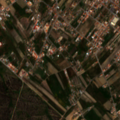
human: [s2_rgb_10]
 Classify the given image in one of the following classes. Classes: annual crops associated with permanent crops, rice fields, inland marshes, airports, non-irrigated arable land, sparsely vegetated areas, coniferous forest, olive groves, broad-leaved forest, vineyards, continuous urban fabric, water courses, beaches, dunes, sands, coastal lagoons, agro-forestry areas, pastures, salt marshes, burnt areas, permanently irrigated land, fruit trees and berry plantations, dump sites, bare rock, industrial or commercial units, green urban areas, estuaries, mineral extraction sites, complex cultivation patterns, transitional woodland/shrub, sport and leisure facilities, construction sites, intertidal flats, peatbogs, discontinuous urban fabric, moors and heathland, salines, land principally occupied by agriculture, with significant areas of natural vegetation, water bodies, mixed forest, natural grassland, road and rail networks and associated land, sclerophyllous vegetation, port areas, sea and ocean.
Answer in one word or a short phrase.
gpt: discontinuous urban fabric, vineyards, complex cultivation patterns, transitional woodland/shrub